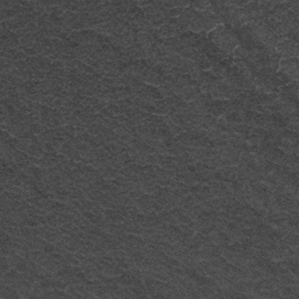
Label: frost